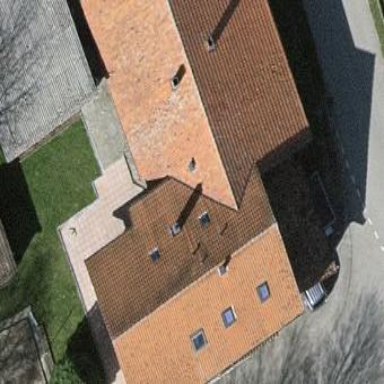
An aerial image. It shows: Simple and straightforward house.